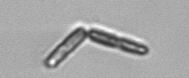
Label: Thalassionema